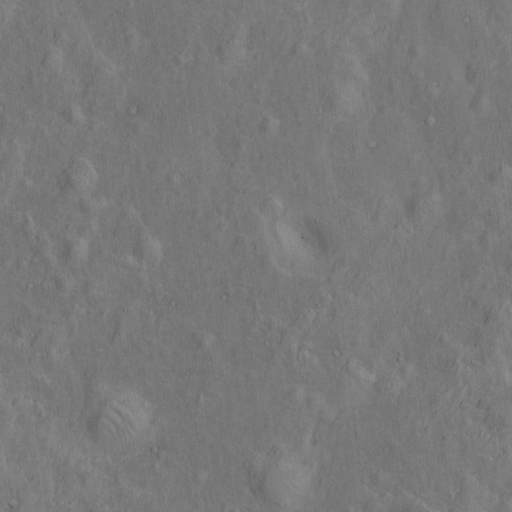
Classes present: Background, Cone